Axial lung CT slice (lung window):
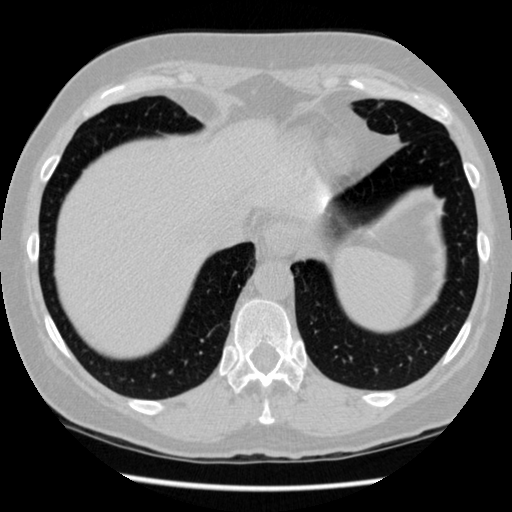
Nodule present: no